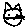
Label: cat